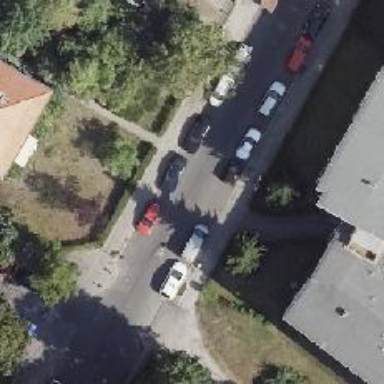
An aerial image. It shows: Residential road with asphalt surface and separate sidewalks. There are parallel on-street parking lanes on both sides. The road also includes designated bicycle lane.